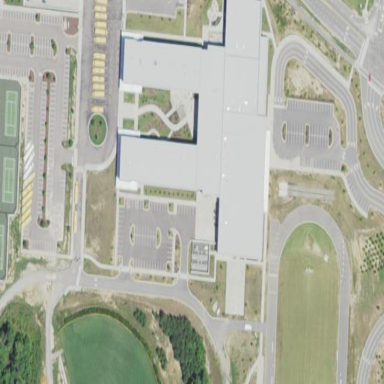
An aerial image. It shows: School building.